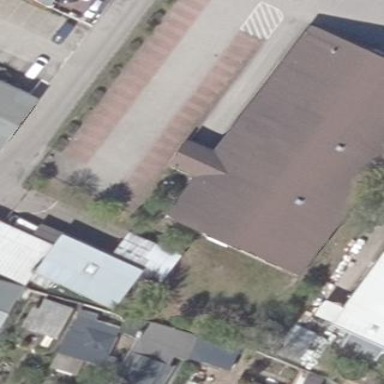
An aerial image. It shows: Gabled roof supermarket building.